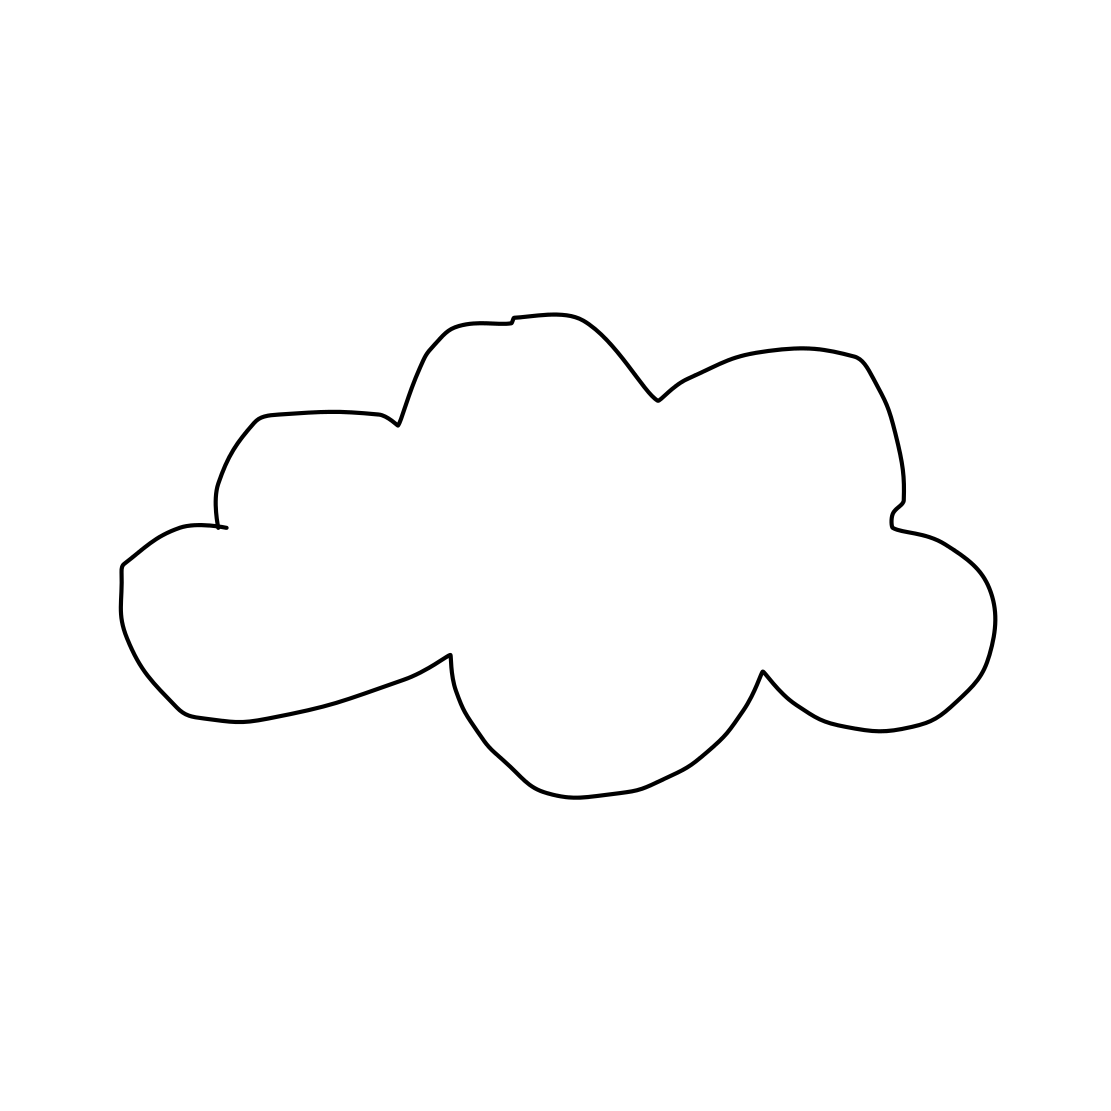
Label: cloud